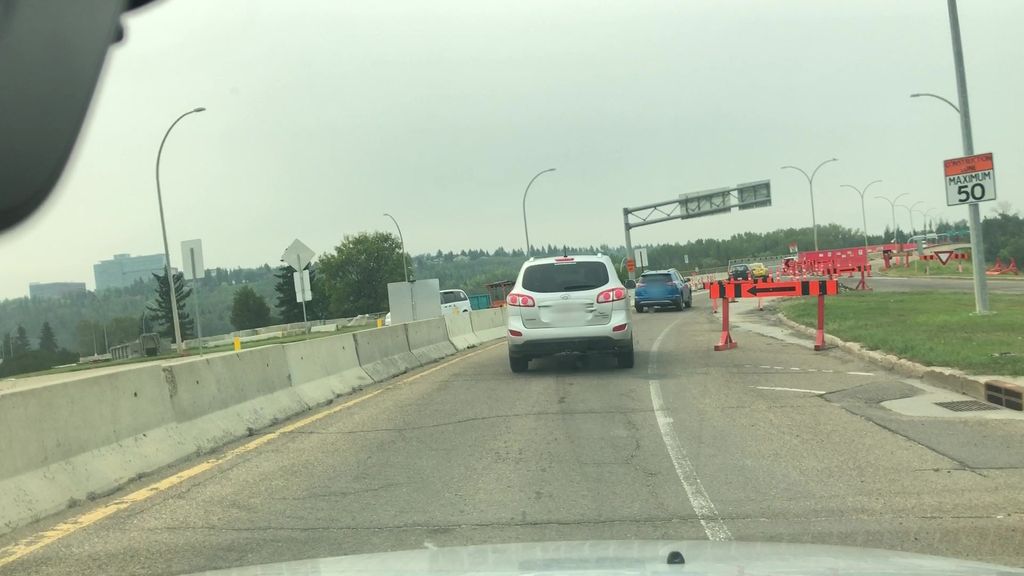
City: edmonton